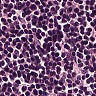
Metastatic tissue present: no